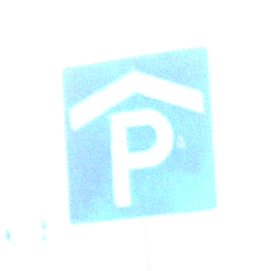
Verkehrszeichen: Parkhaus
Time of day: Dawn
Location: Outdoor (Urban)
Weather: Clear
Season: NotSpecified
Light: Natural